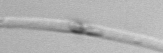
Label: Eucampia_morphytype1